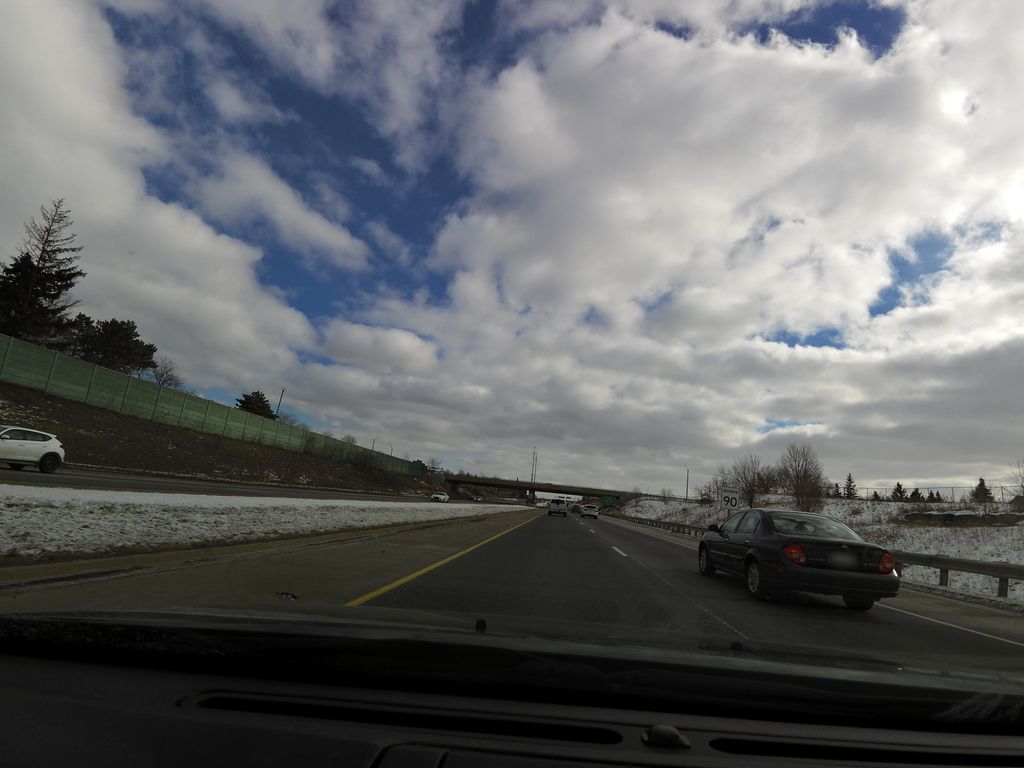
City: hamilton